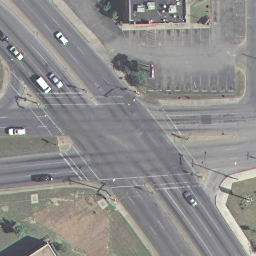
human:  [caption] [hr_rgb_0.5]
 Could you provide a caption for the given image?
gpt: An intersection with some houses and plants at the corners .

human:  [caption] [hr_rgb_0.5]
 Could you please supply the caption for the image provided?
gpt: A big intersection with two roads are not vertical to each other .

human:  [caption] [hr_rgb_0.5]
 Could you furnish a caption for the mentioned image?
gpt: A big intersection with some houses and plants at the corners .

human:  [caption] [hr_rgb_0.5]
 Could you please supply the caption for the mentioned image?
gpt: An intersection with some cars on the road .

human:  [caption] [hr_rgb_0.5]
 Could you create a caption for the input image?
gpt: An intersection with two roads are not vertical to each other .